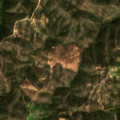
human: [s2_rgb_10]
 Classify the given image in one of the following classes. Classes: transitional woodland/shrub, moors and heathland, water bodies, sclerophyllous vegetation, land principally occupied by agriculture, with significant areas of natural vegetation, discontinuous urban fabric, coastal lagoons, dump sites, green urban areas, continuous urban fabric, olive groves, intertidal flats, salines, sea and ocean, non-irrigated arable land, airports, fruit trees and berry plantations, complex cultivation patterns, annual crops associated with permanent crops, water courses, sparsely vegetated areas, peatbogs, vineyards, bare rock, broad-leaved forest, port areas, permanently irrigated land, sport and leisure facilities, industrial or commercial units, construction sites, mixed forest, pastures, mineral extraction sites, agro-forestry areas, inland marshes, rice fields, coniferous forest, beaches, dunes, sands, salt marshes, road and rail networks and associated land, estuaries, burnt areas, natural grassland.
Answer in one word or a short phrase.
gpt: mixed forest